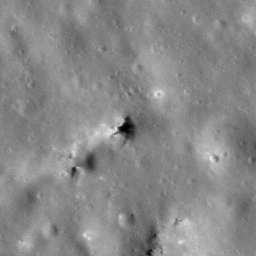
Pit: Copernicus 14
Host crater: Copernicus
Host type: impact_melt
Lunar coordinates: latitude 10.222, longitude 339.904